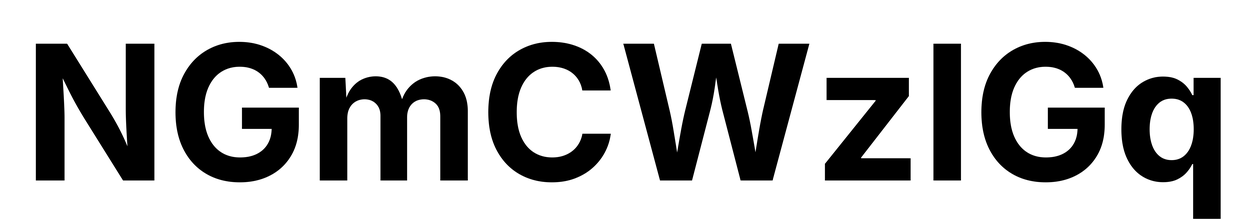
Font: Inter_Bold